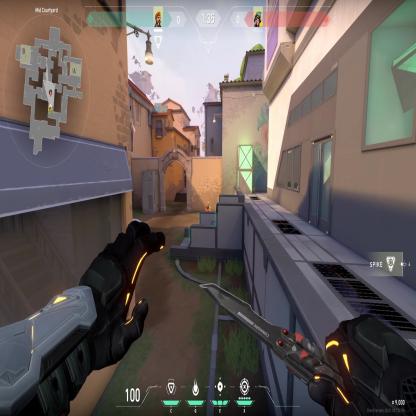
Label: enemy